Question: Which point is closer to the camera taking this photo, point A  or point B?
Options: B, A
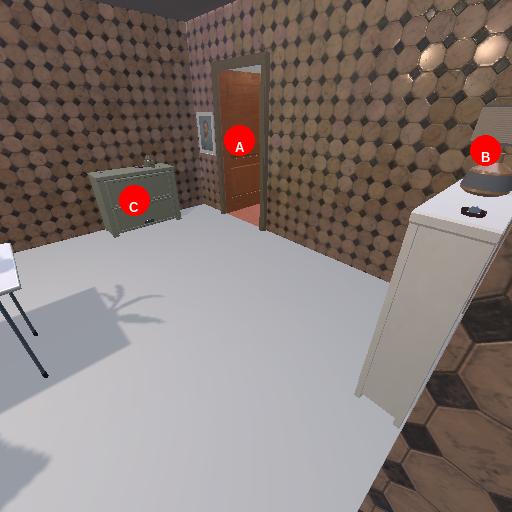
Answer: B